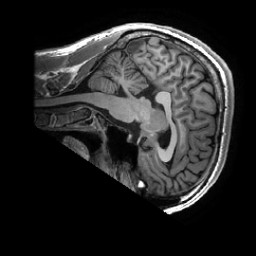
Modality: T1w
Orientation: sagittal
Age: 26
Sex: male
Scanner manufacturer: ge
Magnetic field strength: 3 T
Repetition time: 0.0073 s
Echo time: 0.003 s